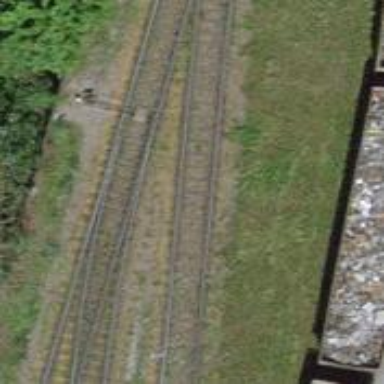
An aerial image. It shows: Single-track railway spur.